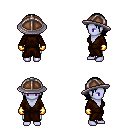
a pixel art fantasy rpg character, female body template, dark elf, purple skin, brown robe, white pants, black long bangs hairstyle, chain helm, gold gloves, four views (front, back, left, right), 2x2 character sprite sheet, small pixel art, hard edges, no anti-aliasing